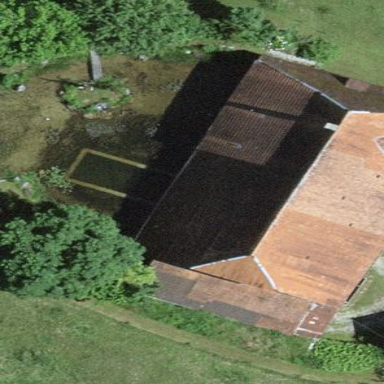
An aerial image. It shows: Farm building.